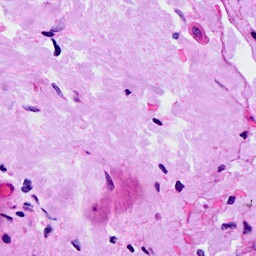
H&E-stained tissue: Breast